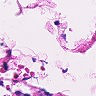
Metastatic tissue present: no